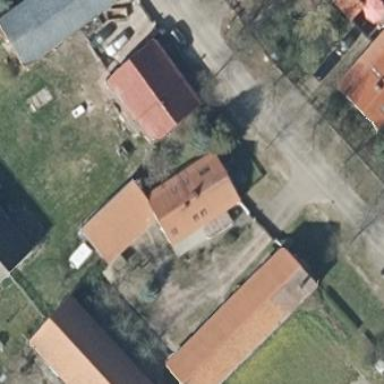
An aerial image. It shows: Red house with flat roof.